Field crop: maize
Growth stage: 2
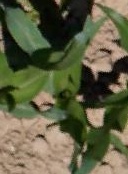
Species: maize